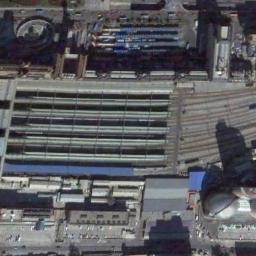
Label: railway_station